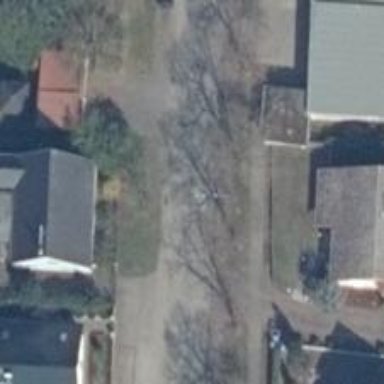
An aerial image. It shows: Residential road.